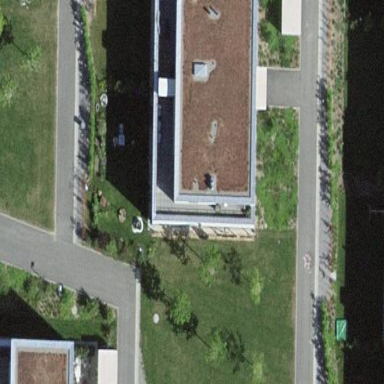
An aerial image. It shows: Building with flat roof.